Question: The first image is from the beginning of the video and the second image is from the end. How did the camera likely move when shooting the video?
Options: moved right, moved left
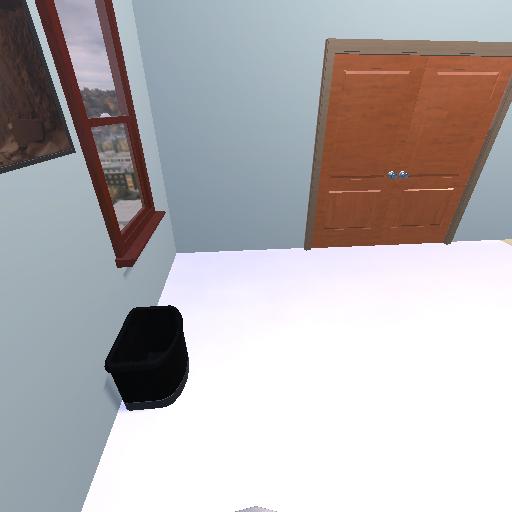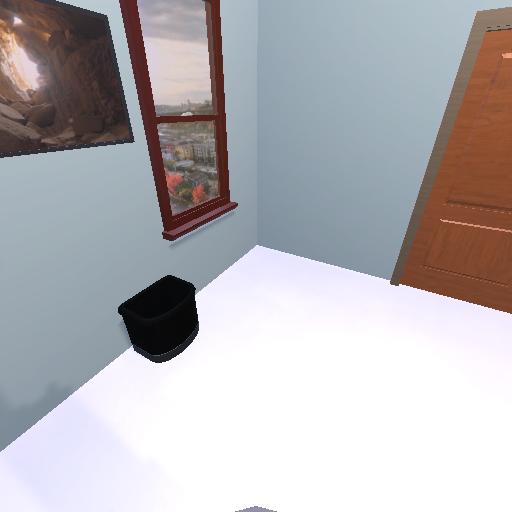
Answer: moved right